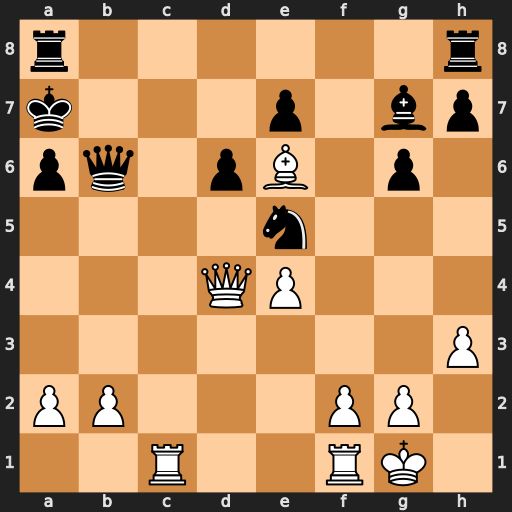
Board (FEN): r6r/k3p1bp/pq1pB1p1/4n3/3QP3/7P/PP3PP1/2R2RK1
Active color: w
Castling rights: -
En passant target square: -
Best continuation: Rc7+ Kb8 Qxb6#